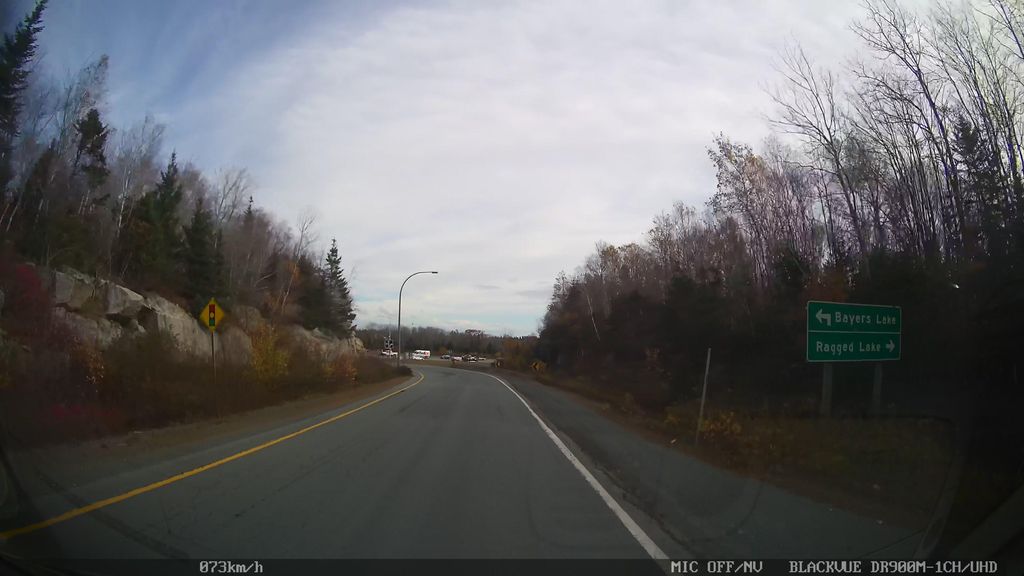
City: halifax